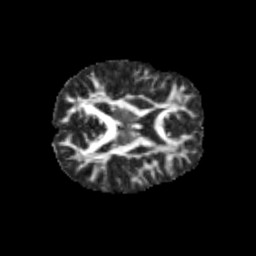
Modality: FA
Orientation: axial
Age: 13
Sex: male
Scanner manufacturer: siemens
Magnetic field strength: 3 T
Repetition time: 3.8 s
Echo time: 0.07 s